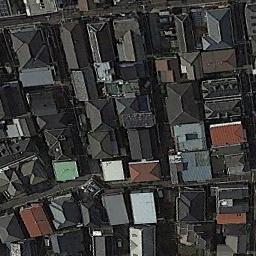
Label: dense_residential